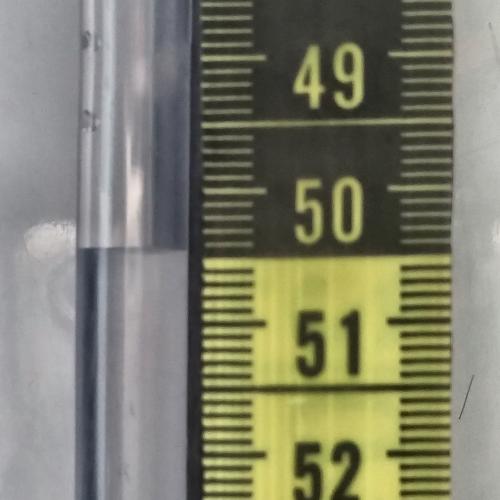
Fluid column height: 50.4 cm